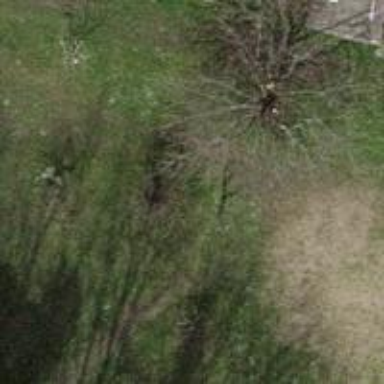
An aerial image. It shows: Evergreen needle-leaved tree.